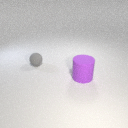
small gray rubber sphere behind large purple rubber cylinder